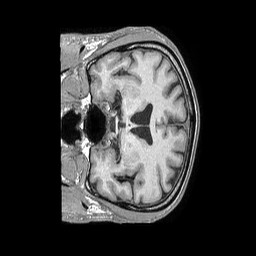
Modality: T1w
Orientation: coronal
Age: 62
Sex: male
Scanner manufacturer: philips
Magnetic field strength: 1.5 T
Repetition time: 0.007764 s
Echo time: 0.003615 s